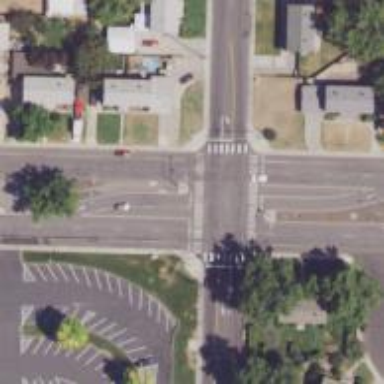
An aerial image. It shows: Marked crossing on the road.